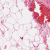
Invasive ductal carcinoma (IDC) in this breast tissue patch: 0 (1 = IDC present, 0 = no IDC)